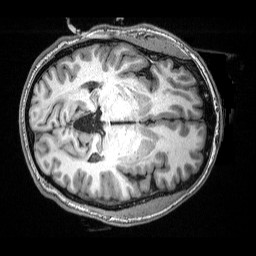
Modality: T1w
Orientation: axial
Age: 40
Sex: male
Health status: ill
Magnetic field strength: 3 T
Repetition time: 2.53 s
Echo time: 0.00331 s